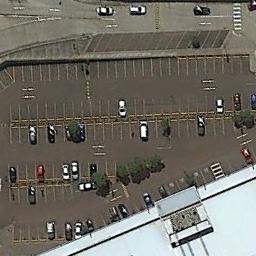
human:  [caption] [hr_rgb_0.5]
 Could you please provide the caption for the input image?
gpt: Six rows of cars were parked in the parking lot .

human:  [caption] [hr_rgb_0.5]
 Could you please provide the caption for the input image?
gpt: The parking lot has some parked cars but lots of parking spaces are still empty .

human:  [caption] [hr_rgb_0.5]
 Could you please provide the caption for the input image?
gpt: Many cars of different styles and colors are on the parking lot .

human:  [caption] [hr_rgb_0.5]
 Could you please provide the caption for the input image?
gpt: There are some cars on the parking lot .

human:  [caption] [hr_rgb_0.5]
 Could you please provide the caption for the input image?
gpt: There are some cars and many empty space on the parking lot .